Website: crate-barrel
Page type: newsletter-management
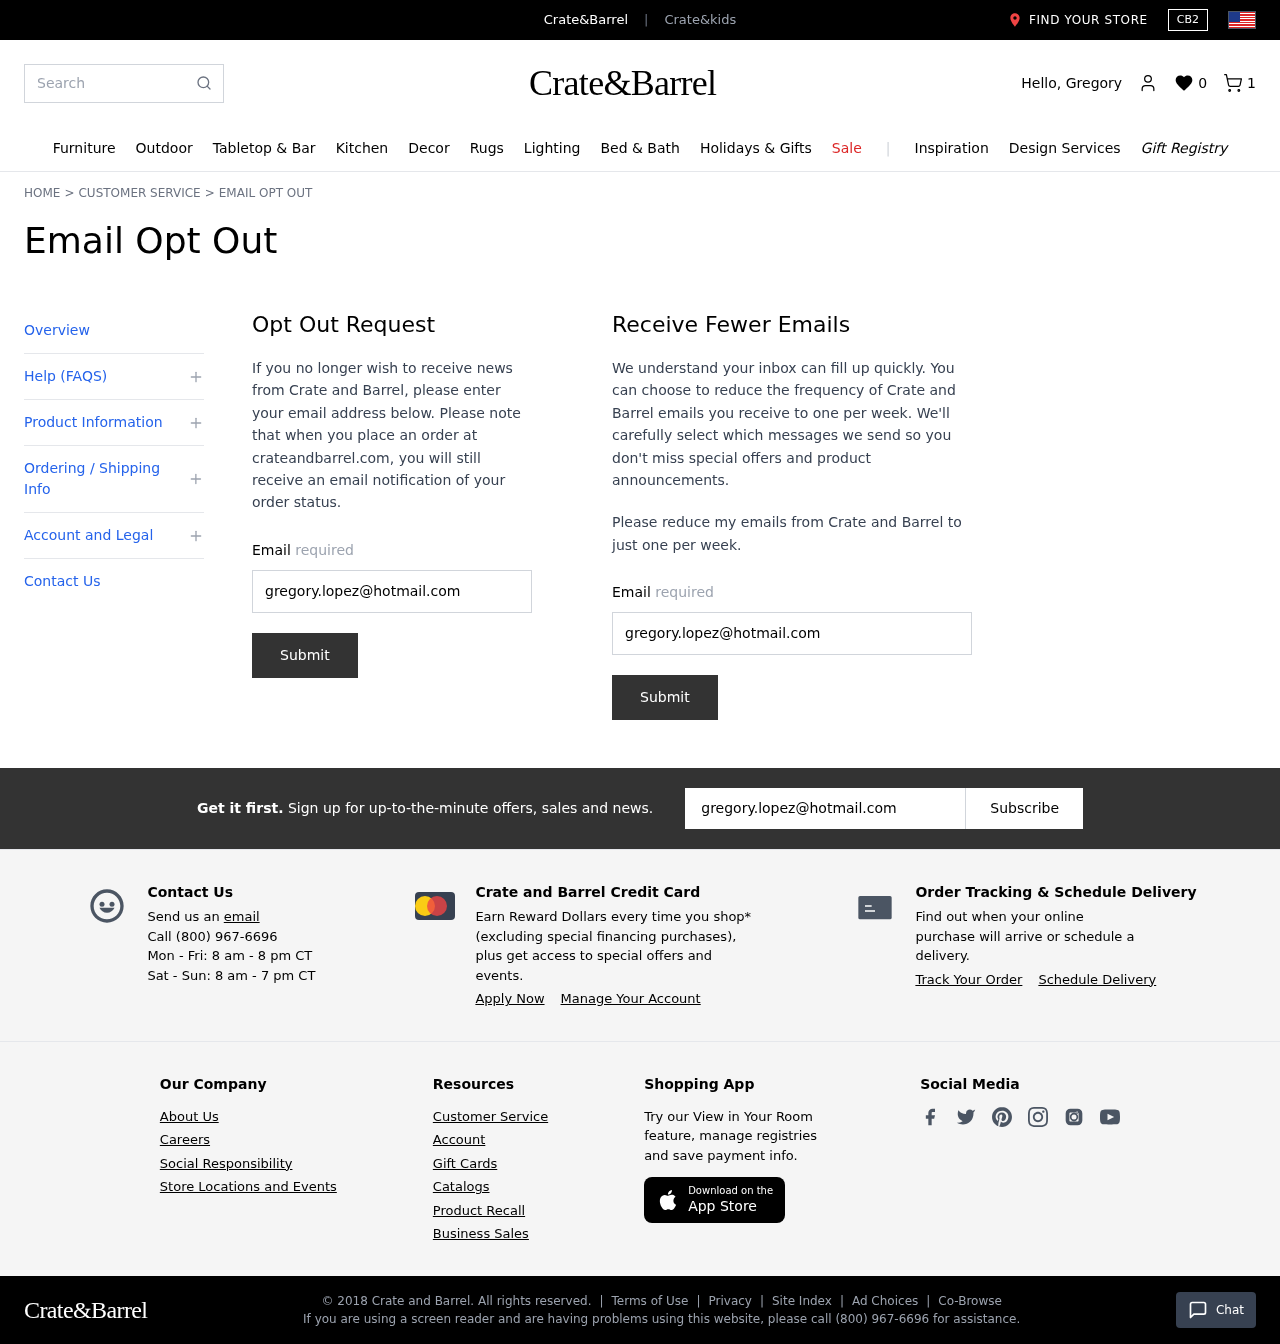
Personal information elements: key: PII_EMAIL
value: gregory.lopez@hotmail.com
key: PII_EMAIL2
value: gregory.lopez@hotmail.com
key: PII_EMAIL3
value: gregory.lopez@hotmail.com
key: PII_FIRSTNAME
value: Gregory
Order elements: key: ORDER_NUM_ITEMS
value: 1
Search elements: key: HEADER_SEARCH
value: Search
Other elements: key: WISHLIST_COUNT
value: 0